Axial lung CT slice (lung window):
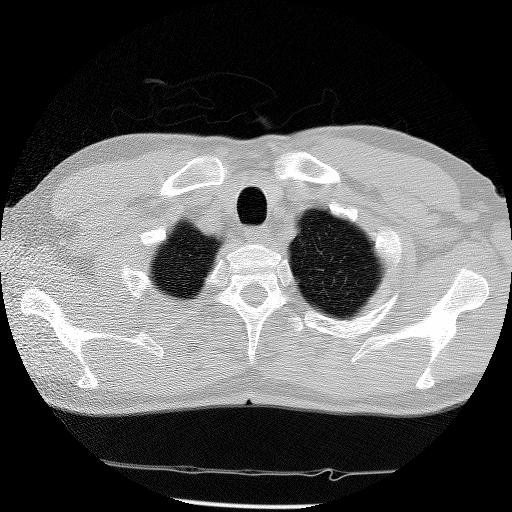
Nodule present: no